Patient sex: M
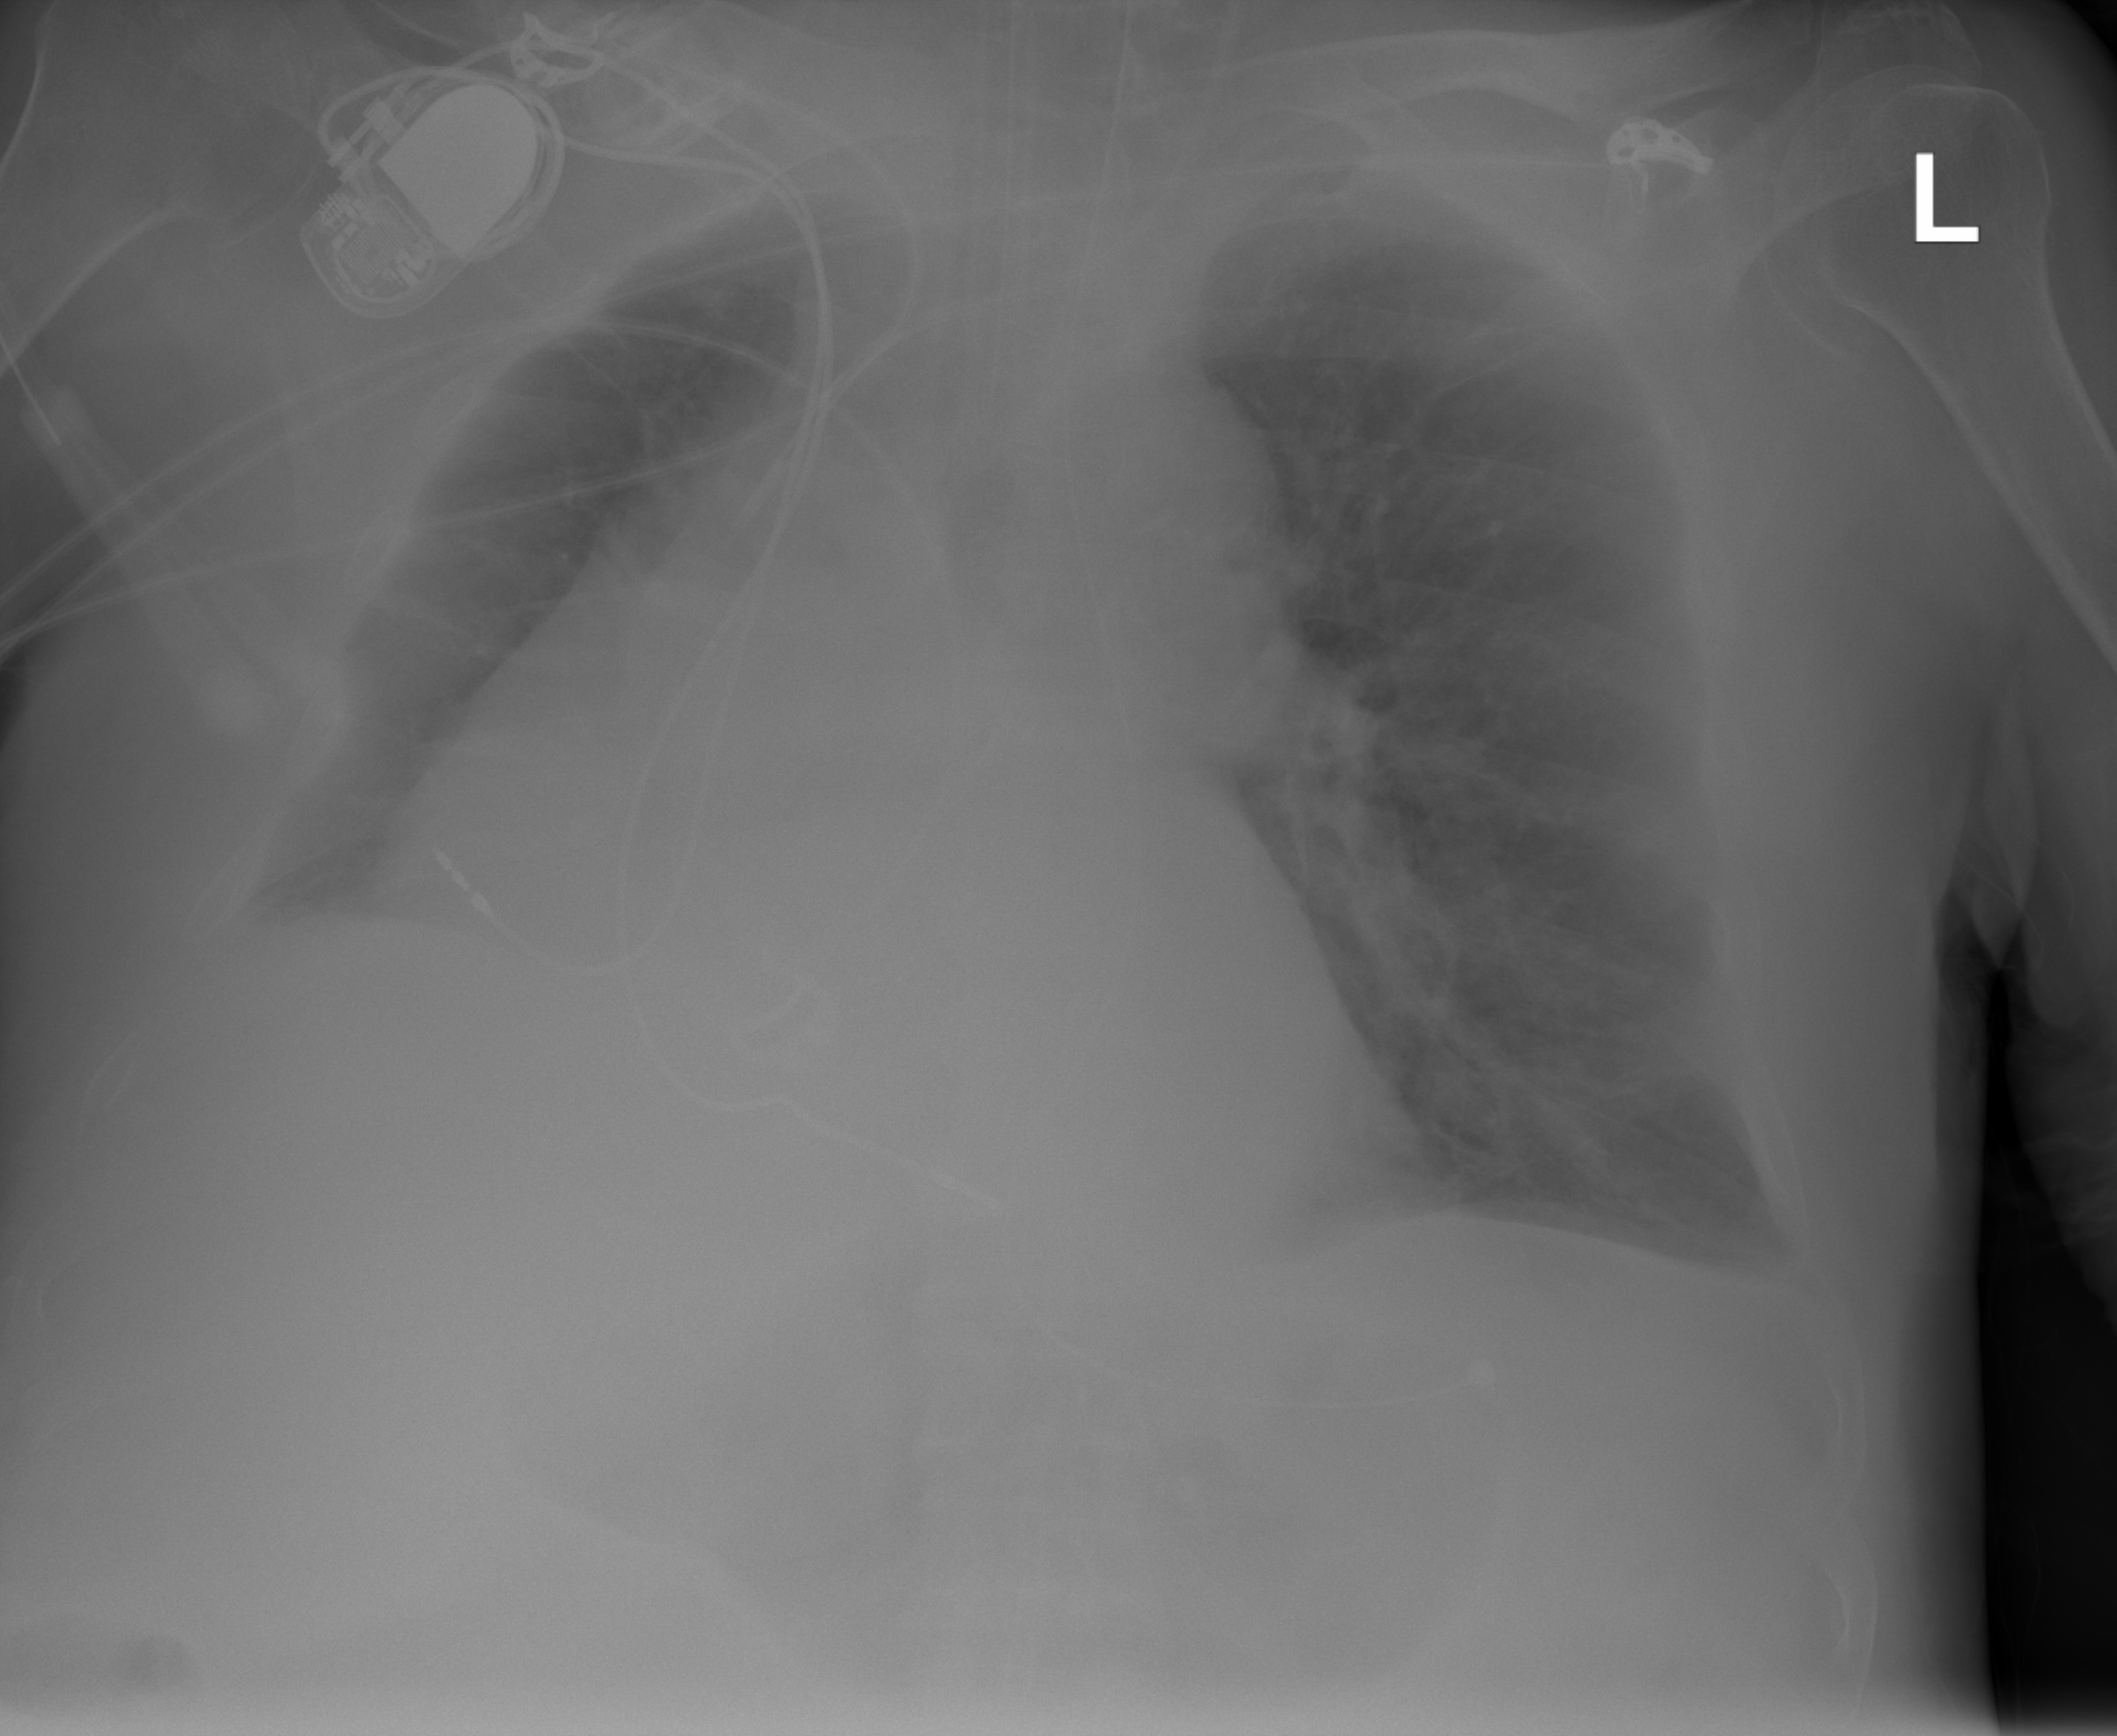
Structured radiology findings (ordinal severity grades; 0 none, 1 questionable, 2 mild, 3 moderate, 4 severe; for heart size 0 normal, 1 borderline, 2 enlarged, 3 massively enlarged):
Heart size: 3
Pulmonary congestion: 0
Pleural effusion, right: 0
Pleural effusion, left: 0
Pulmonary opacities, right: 0
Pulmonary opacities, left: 0
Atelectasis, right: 2
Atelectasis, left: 2